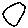
Label: circle